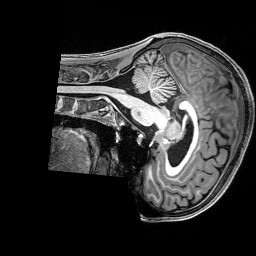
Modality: T1w
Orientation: sagittal
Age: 19
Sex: male
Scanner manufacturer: siemens
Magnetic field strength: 3 T
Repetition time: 2.8 s
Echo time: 0.00212 s